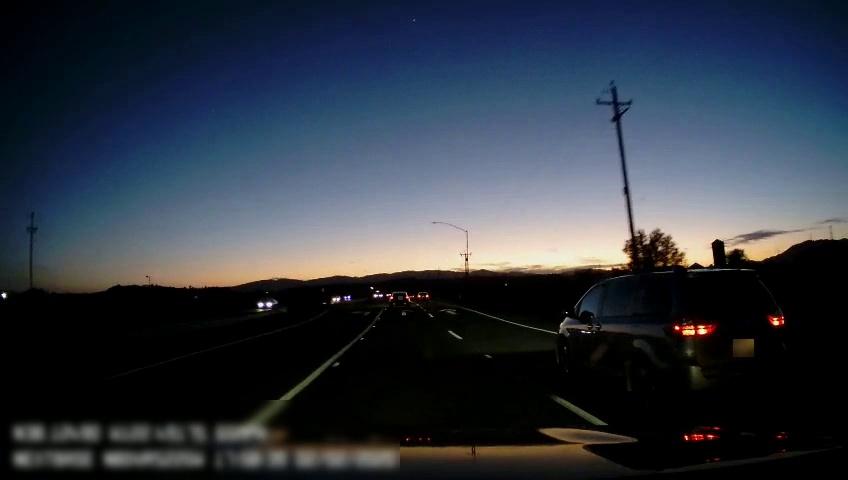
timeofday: Dusk/Dawn/Twilight
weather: Sunny
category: Drivable Space
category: Vehicles | Car
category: Vehicles | Car
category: Vehicles | SUV
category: Vehicles | SUV
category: Vehicles | SUV
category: Lanes | Alternate Lane
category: Lanes | Current Lane
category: Lanes | Current Lane
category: Lanes | Current Lane